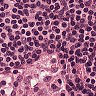
Metastatic tissue present: no